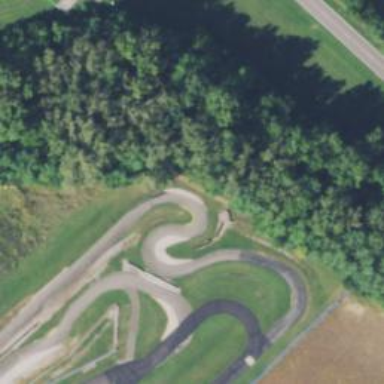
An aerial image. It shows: Track in leisure land.